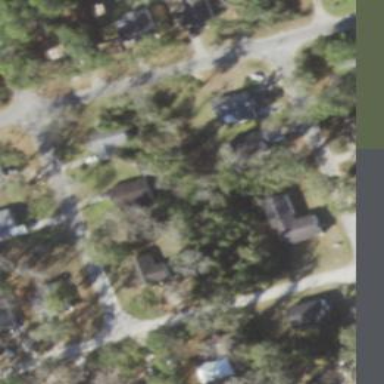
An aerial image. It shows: Residential area consisting of single-family homes.